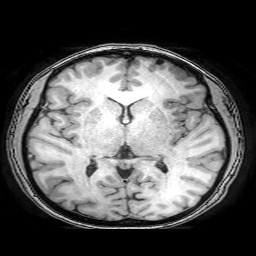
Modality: T1w
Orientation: coronal
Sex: female
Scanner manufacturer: philips
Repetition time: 0.008158 s
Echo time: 0.00373 s